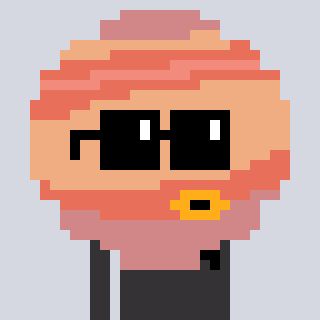
a pixel art character with square black sunglasses, a jupiter-shaped head and a grayscale-colored body on a cool background